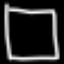
Label: square